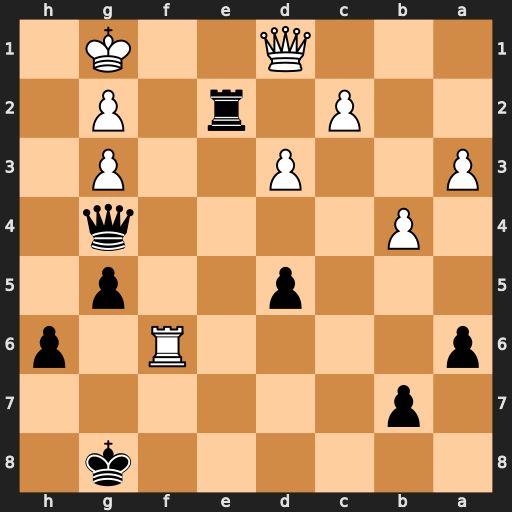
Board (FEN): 6k1/1p6/p4R1p/3p2p1/1P4q1/P2P2P1/2P1r1P1/3Q2K1
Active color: b
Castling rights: -
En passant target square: -
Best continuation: Rxg2+ Kxg2 Qxd1